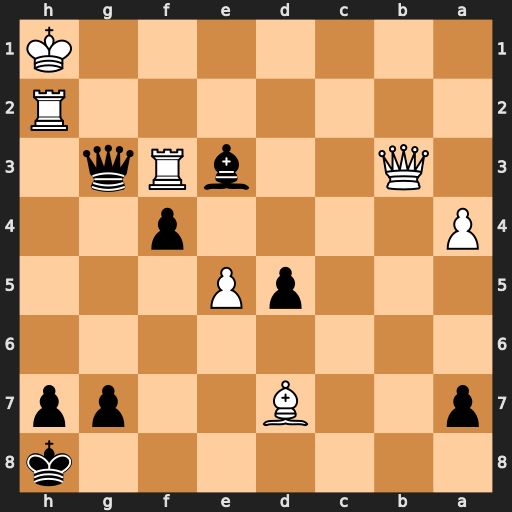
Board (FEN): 7k/p2B2pp/8/3pP3/P4p2/1Q2bRq1/7R/7K
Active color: b
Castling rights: -
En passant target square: -
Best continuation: Qg1#